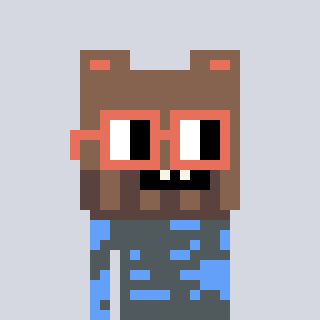
a pixel art character with square orange glasses, a bear-shaped head and a blue-colored body on a cool background